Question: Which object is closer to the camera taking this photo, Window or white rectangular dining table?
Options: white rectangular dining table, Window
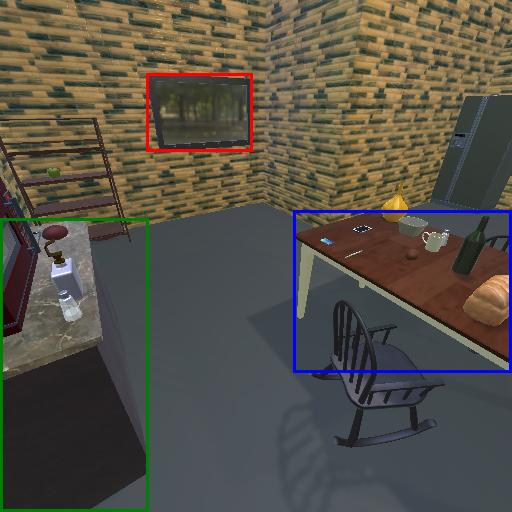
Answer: white rectangular dining table